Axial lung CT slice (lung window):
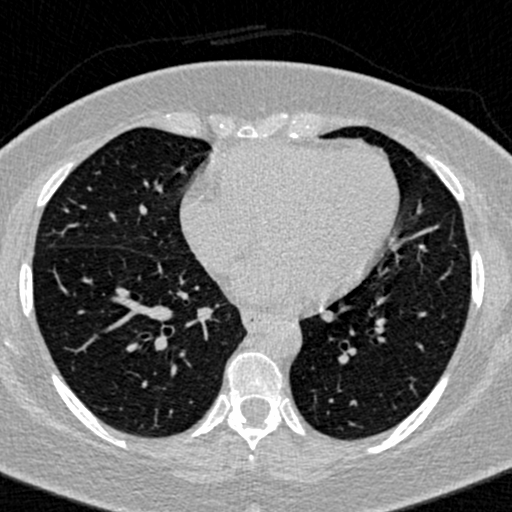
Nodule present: no